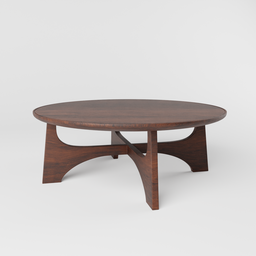
Label: furniture